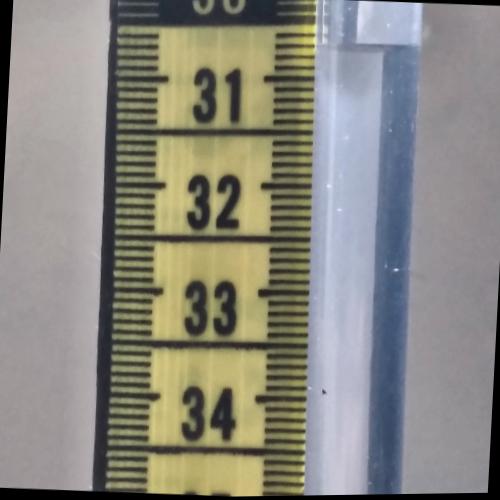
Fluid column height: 30.7 cm